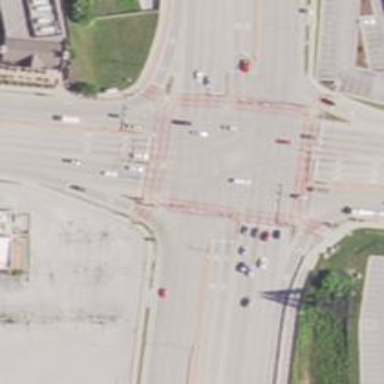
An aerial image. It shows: Footway located on traffic island.